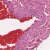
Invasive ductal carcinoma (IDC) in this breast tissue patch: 0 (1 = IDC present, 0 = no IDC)